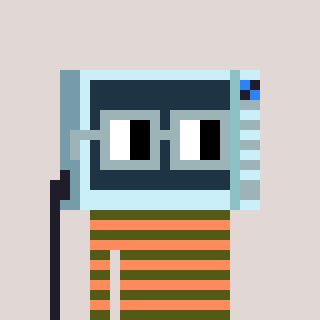
a pixel art character with square dark gray glasses, a microwave-shaped head and a peachy-colored body on a warm background